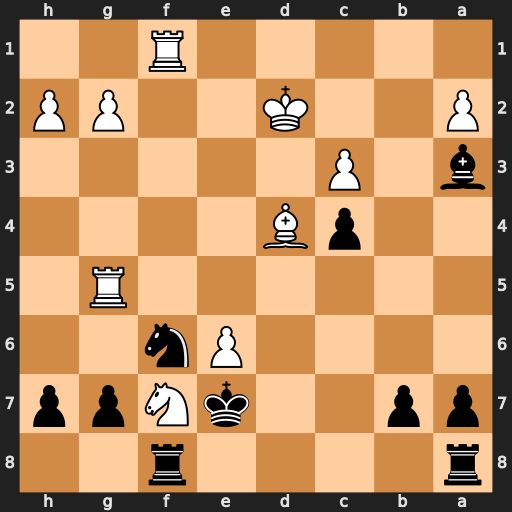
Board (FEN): r4r2/pp2kNpp/4Pn2/6R1/2pB4/b1P5/P2K2PP/5R2
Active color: b
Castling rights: -
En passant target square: -
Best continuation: Ne4+ Ke1 Nxg5